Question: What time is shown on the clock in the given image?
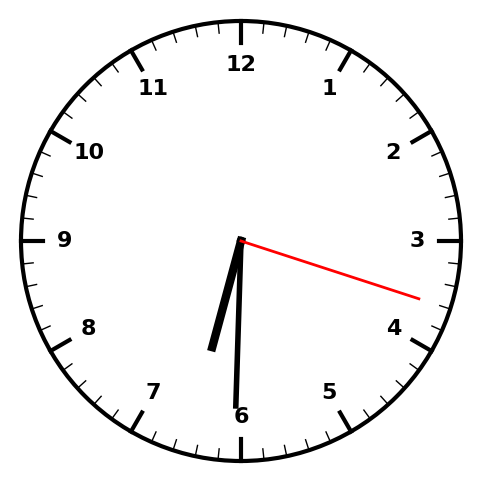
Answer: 06:30:18